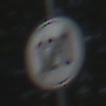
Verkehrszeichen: EndeGeschwindigkeit120
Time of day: Midday
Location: Outdoor (RoadRail)
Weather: Clear
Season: NotSpecified
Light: Natural